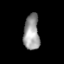
Tissue: lung
Cell type: T cells
Senescence score: 0.2426
Nuclear area (px): 546
Mean DAPI intensity: 155.751